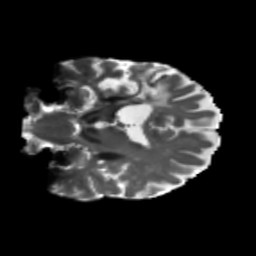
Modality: T2w
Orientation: coronal
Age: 69
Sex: female
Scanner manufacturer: siemens
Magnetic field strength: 3 T
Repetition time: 5.25 s
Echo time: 0.08 s